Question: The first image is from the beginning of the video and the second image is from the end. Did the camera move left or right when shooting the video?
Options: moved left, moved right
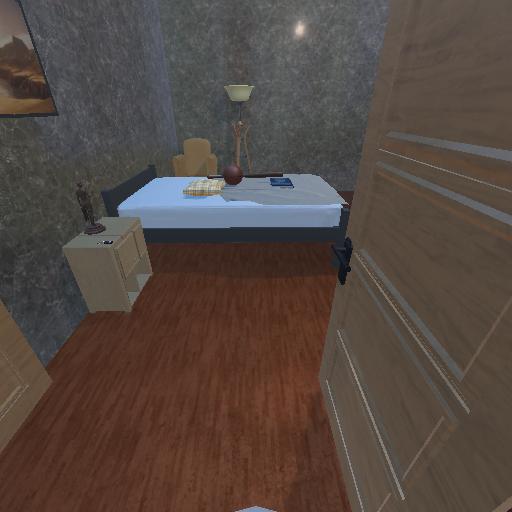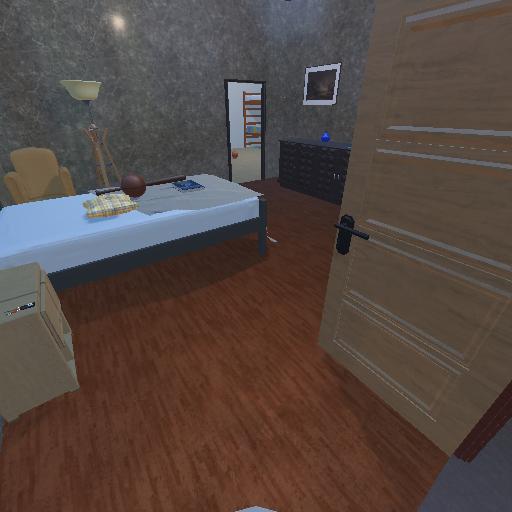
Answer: moved left